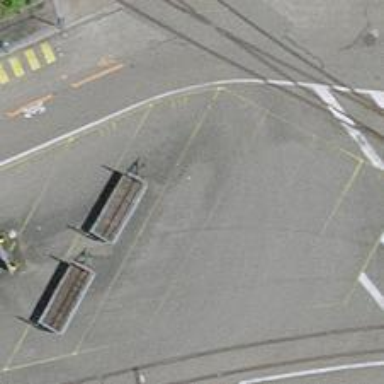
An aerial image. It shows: Railway buffer stop.